Question: When switching to a splitted screen, using groups tabs, is there an easy way to get back to a single tab?

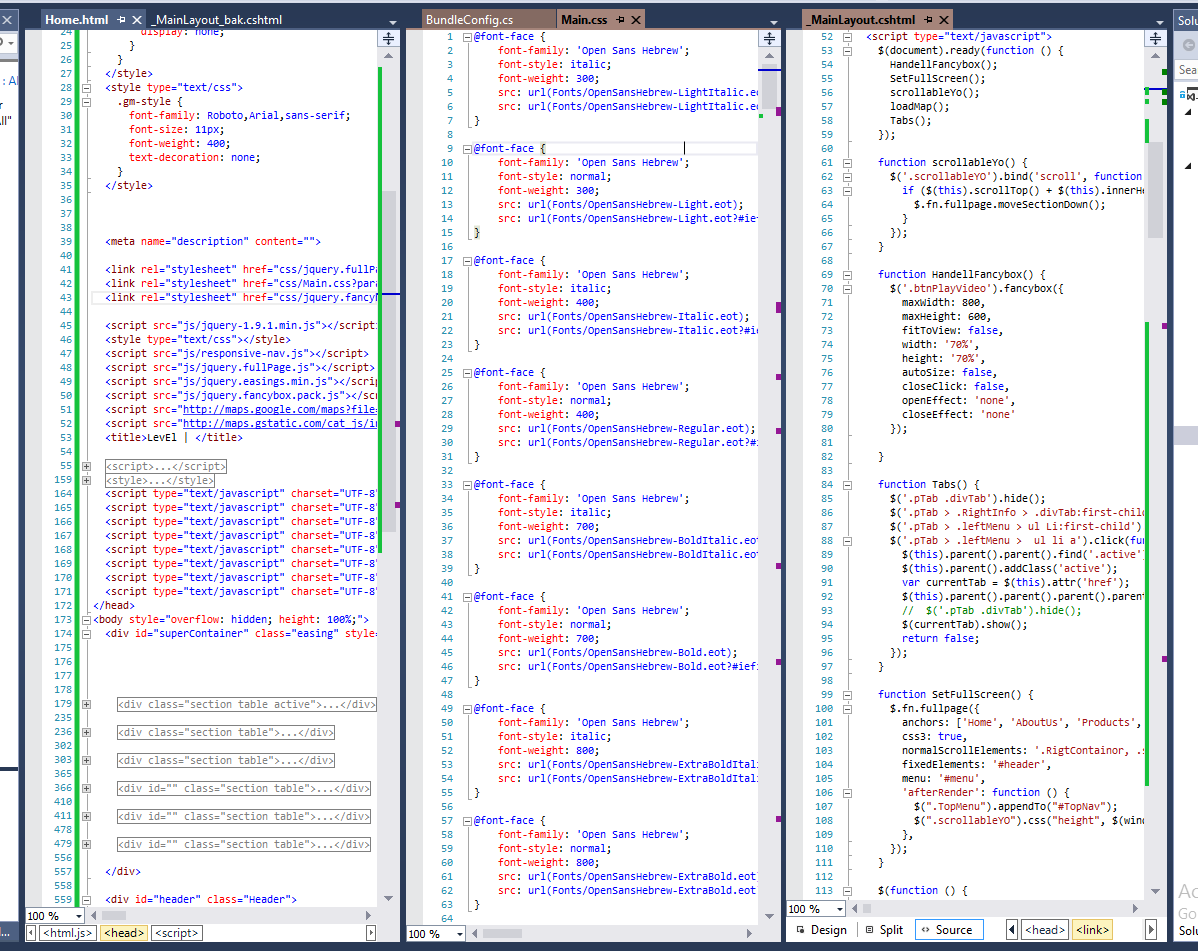
Answer: I don't know if there is a way to do it in one single step for all tabs, but you can drag each individual tab (by clicking in the tab name area) and drop it in the desired group.